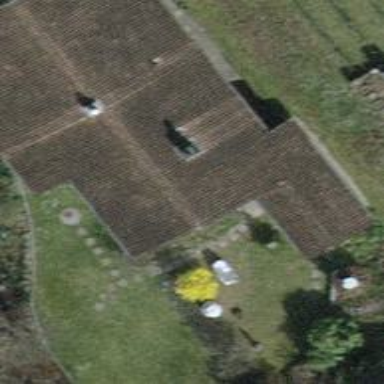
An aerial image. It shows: Detached building.